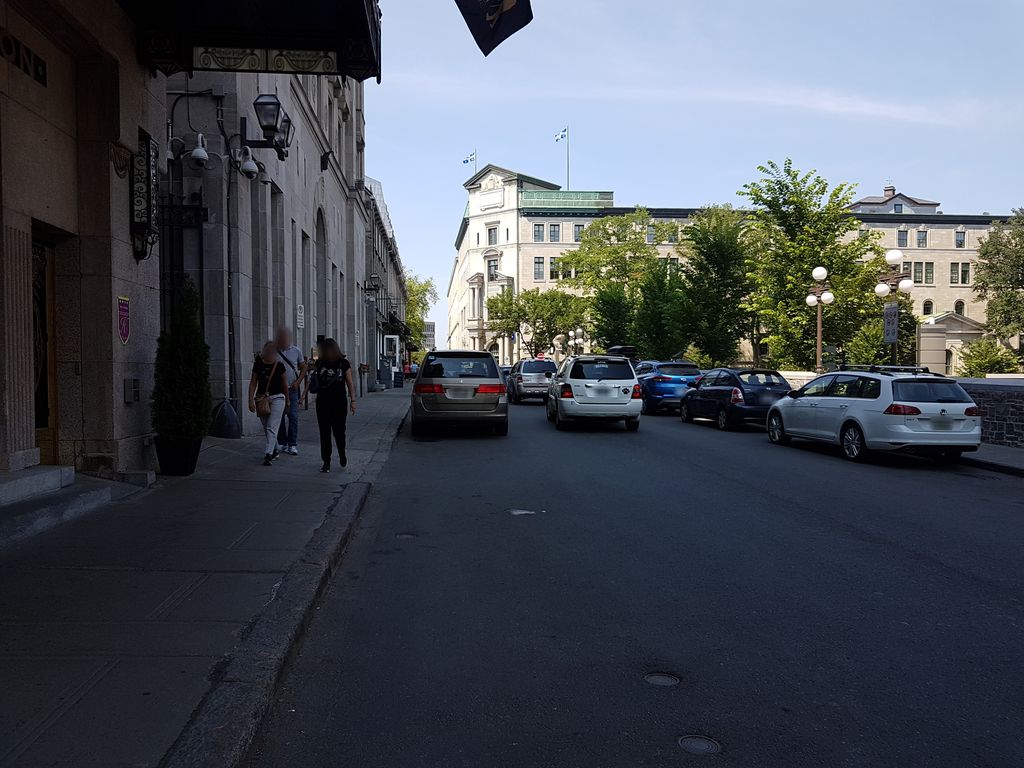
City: quebec_city